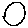
Label: circle